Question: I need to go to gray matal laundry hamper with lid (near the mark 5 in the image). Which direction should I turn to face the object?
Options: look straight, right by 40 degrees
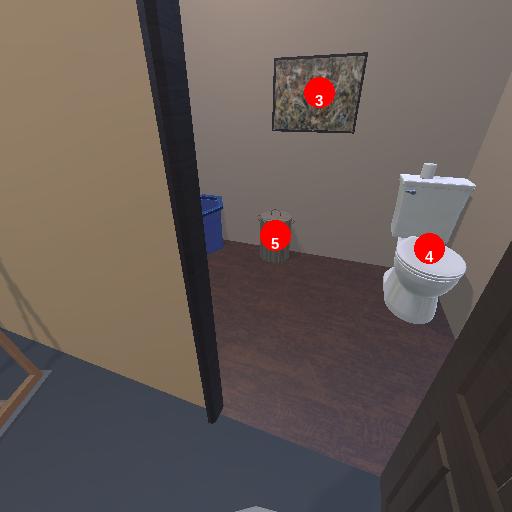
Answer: look straight